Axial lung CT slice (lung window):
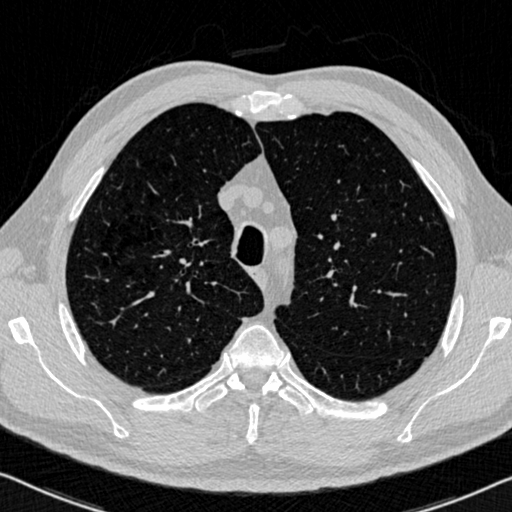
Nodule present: no